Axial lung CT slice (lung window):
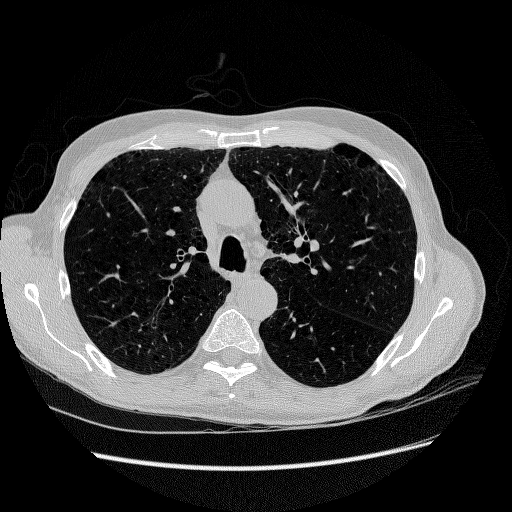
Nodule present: no